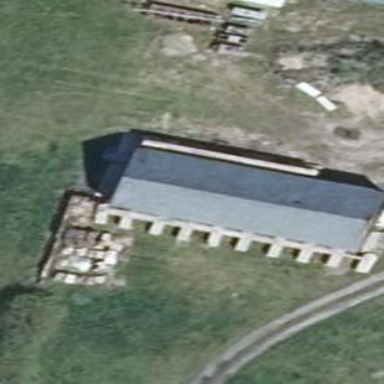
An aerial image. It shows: Gabled grey roof on farm auxiliary building. The roof is oriented along the length of the structure.